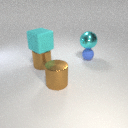
small blue rubber sphere to the right of large brown metal cylinder